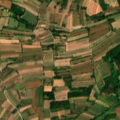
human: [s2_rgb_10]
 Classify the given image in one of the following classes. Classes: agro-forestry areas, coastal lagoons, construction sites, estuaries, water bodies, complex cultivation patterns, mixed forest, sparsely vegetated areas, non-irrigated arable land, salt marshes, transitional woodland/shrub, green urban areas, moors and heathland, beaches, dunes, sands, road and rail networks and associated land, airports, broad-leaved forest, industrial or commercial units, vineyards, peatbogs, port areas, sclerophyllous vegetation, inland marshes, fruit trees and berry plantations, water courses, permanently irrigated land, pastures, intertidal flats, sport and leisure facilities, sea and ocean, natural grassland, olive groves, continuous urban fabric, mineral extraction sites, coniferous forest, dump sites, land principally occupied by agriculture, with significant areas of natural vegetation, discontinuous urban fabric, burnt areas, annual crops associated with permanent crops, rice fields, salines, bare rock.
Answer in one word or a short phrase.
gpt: complex cultivation patterns, land principally occupied by agriculture, with significant areas of natural vegetation, water bodies